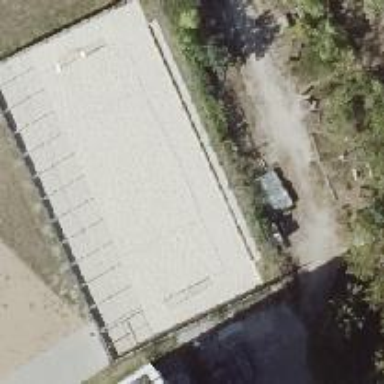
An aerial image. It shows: Sandy handball pitch enclosed by fence.